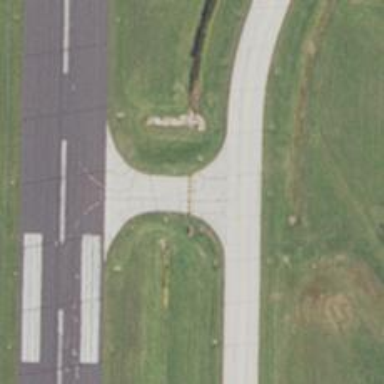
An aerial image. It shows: Image of taxiway at airport.